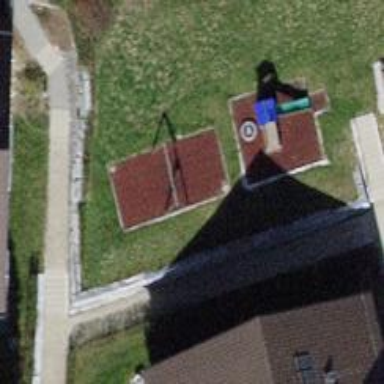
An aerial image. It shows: Playground featuring swings.